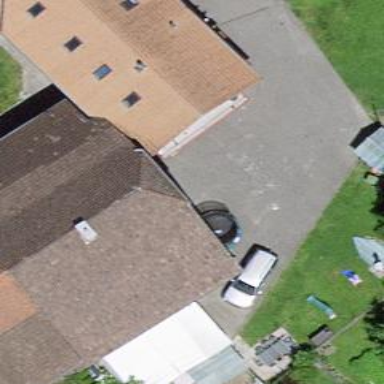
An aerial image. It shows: Residential building.